Question: I've been struggling with this for a while now, I want to start off with a diagram of my problem:

The three navigation drawer buttons are part of my Base Activity. Each purple block below the three buttons are fragments, and the descendants of each of those blocks are in turn fragments. I'll use the master and detail fragments as a demonstration of the issue I am having...The user clicks the nav drawer button, which opens the master fragment that hosts a list of articles. Once a user clicks one of those articles, I then open the detail fragment inside of the master fragment. So If I find myself at the detail, and I decide to open the nav drawer and click the third button for instance, then click the second button again, I want the detail to be open still, and if I hit the phone's back button I want it to move back to the master fragment, and end there. Any tips will be helpful, as I am probably going to use a similar pattern for the first button, it's main fragment and it's children fragments as well.
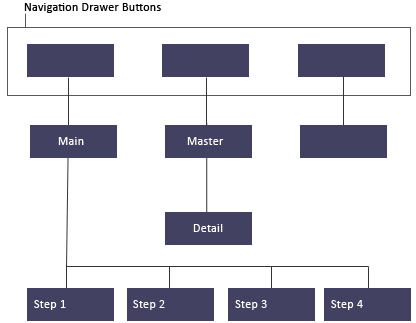
Answer: In my opinion, the cleanest way to handle what you are describing would be to have three separate 'FragmentActivity' classes that implement the 'DrawerLayout' instead of one monolithic 'BaseActivity'.
Each button in the drawer should start it's respective 'FragmentActivity' using 'launchMode' 'singleTask'. This ensures that you launch the same activity instance each time, instead of a new one, which will maintain your back stack for each activity as you switch between them using the drawer buttons. See <URL> for more details.
Each of the three 'FragmentActivity' instances should be responsible for starting and managing it's fragments using listener interfaces. For example, where you have your Master fragment opening a Detail fragment directly, you should instead have your Master fragment tell it's FragmentActivity that it needs to open the Detail fragment. See <URL> for recommended practices in implementing this type of decoupled communication between 'FragmentActivity' and 'Fragment'. It will make your life much easier down the road when you want different layouts for tablets, etc.
Each of the three main drawer "tasks" seem to be unique enough that isolating each within it's own 'FragmentActivity' seems the best way to implement what you are trying to do. You can apply this same approach for each of your main sections.